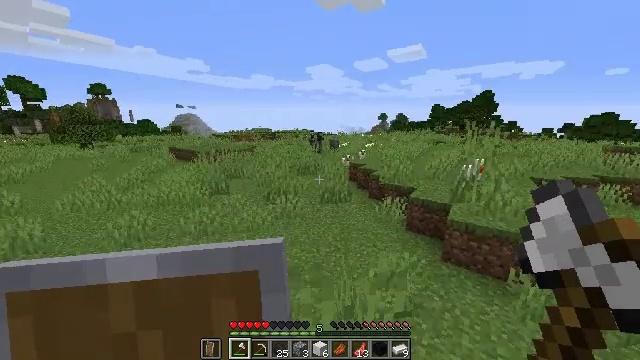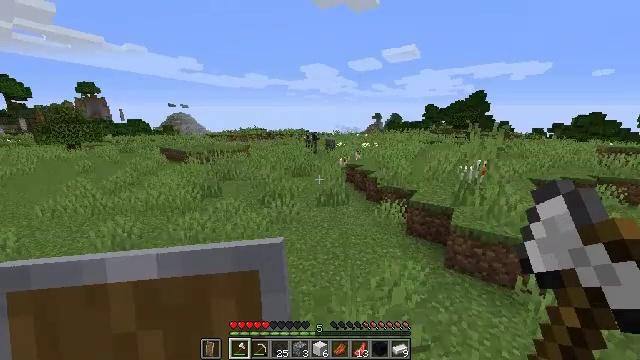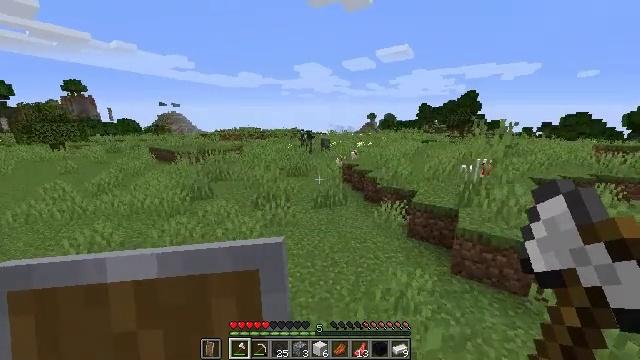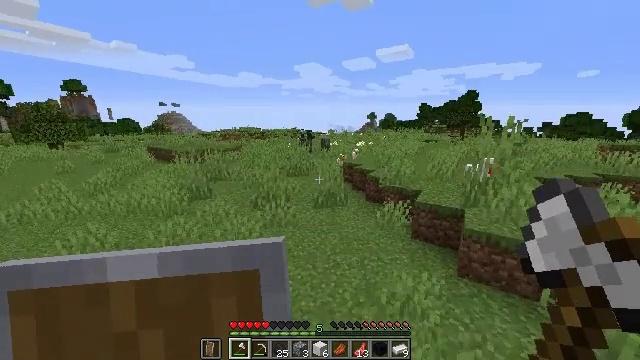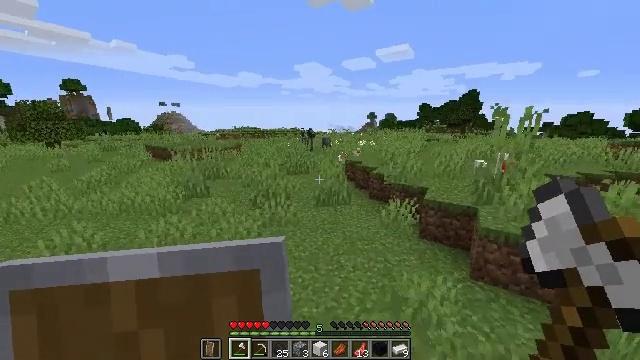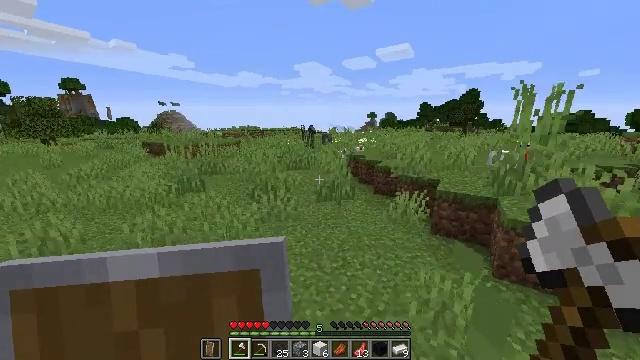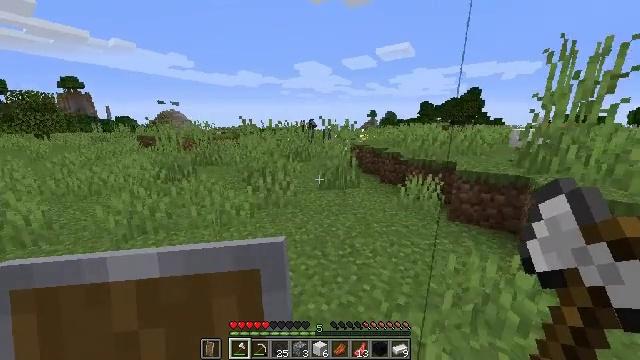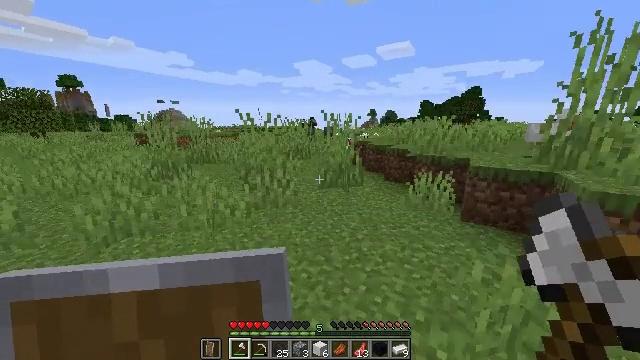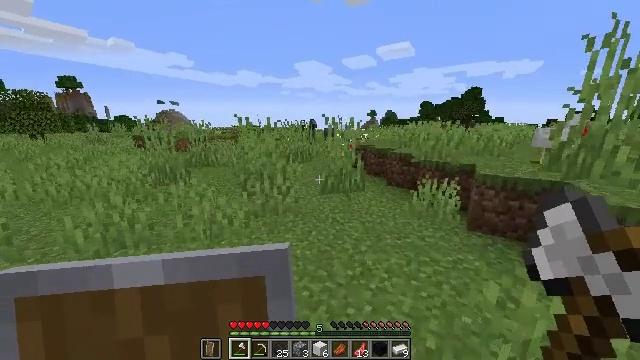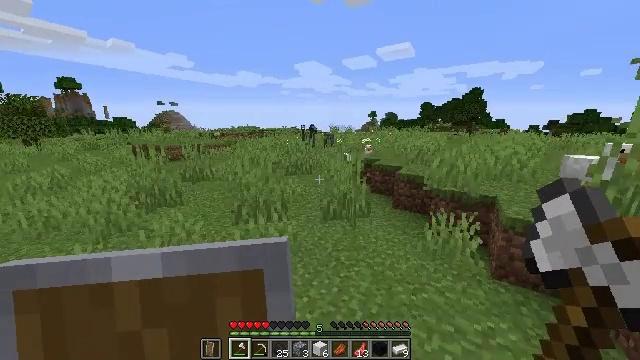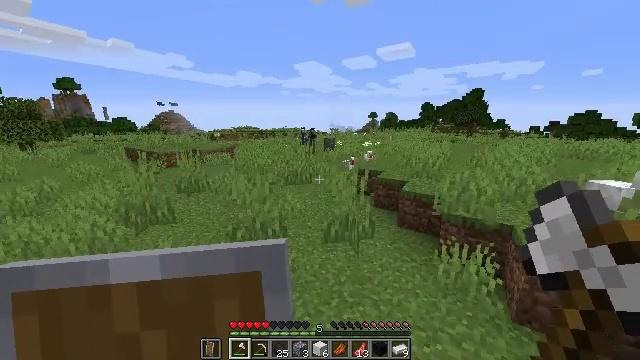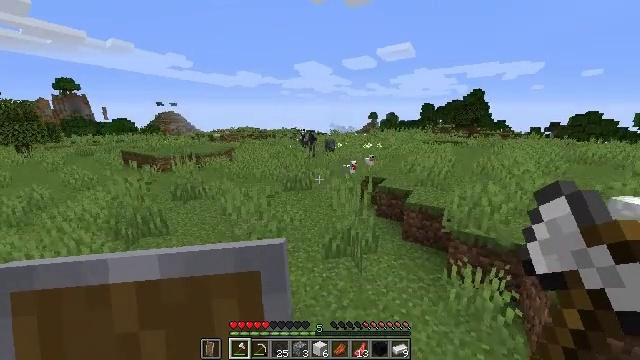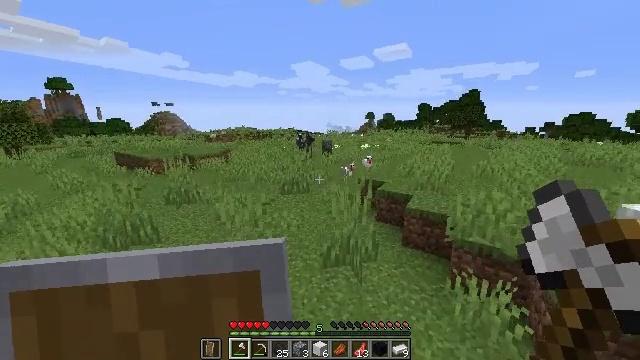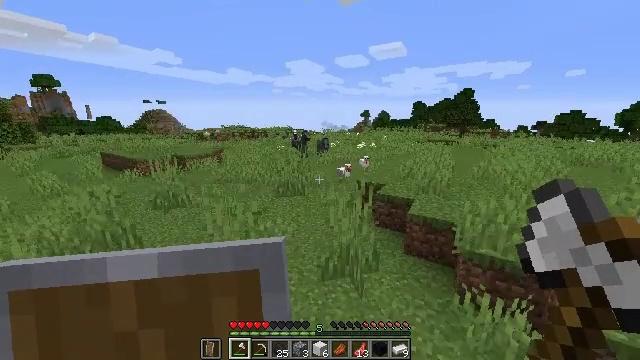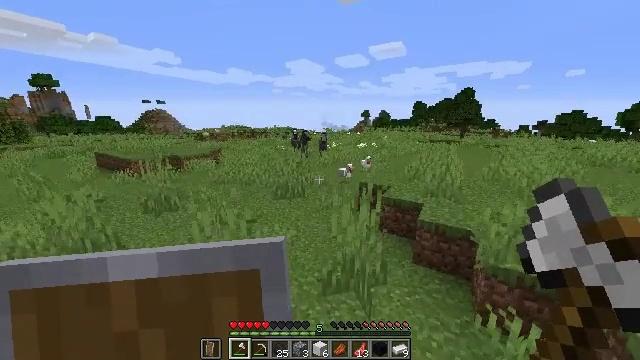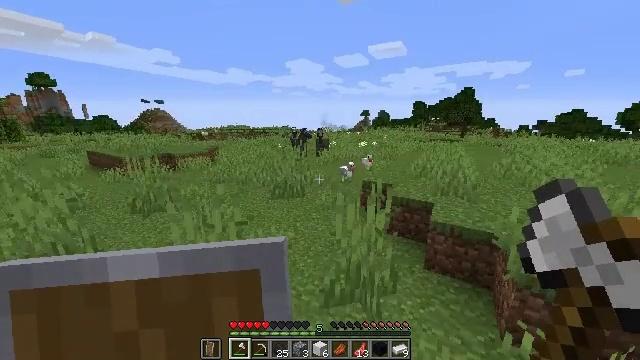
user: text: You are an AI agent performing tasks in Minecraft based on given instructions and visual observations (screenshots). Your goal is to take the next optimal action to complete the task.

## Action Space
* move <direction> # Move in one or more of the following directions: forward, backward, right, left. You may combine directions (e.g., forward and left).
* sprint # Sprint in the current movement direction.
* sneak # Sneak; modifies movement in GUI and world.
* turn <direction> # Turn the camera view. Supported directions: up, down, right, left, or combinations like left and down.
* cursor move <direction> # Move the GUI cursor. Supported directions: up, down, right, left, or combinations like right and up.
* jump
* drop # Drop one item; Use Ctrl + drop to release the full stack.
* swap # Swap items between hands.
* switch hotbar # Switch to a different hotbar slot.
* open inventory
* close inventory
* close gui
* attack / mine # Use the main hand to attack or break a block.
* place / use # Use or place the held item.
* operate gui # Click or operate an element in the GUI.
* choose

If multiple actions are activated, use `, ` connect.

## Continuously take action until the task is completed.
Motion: motion action
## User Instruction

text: Combat the sheep.
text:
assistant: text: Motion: move forward, sprint, turn right, jump
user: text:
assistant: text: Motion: move forward, sprint, turn right, jump
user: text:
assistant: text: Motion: move forward, sprint, jump
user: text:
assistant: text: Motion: move forward, sprint, jump
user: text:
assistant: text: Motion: move forward, sprint, jump
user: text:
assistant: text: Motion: move forward, sprint, jump
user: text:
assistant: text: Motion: move forward, sprint, jump
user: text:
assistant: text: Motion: move forward, sprint, jump
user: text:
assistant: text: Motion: move forward, sprint, jump
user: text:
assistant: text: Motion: move forward, sprint, jump
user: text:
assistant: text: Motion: move forward, sprint, jump
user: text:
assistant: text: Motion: move forward, sprint, jump
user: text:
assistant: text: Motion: move forward, sprint, turn right, jump
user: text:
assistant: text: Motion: move forward, sprint, jump
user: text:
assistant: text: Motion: move forward, sprint, jump
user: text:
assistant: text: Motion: move forward, sprint, jump
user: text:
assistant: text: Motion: move forward, sprint, turn right, jump
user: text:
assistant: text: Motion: move forward, sprint, jump
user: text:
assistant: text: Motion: move forward, sprint, jump
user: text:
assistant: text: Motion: move forward, sprint, jump
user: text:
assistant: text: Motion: move forward, sprint, jump
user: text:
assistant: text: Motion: move forward, sprint, jump
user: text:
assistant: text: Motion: move forward, sprint, jump
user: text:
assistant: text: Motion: move forward, sprint, jump
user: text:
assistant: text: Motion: move forward, sprint, turn right, jump
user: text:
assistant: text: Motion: move forward, sprint, turn right and down, jump
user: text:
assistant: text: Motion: move forward, sprint, turn right, jump
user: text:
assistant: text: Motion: move forward, sprint, turn right, jump
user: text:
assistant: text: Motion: move forward, sprint, turn right, jump
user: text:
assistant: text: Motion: move forward, sprint, jump